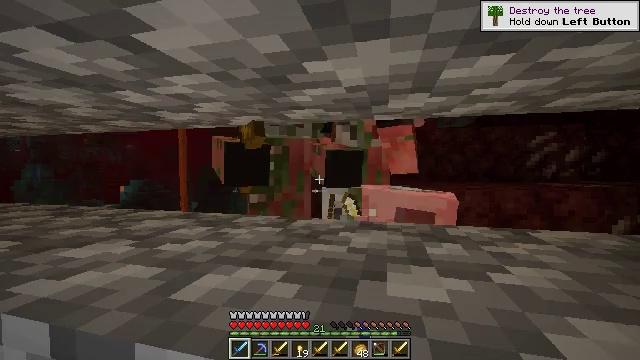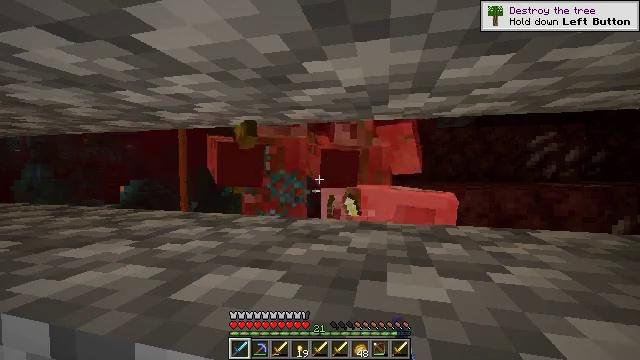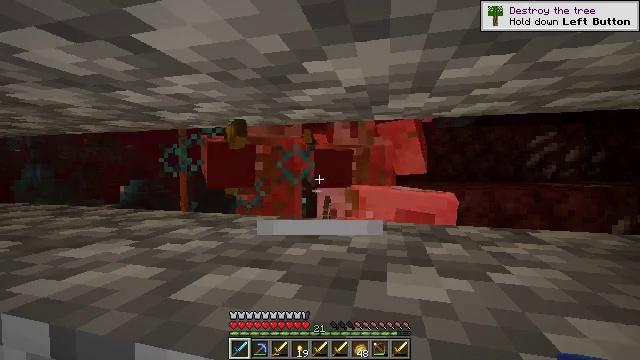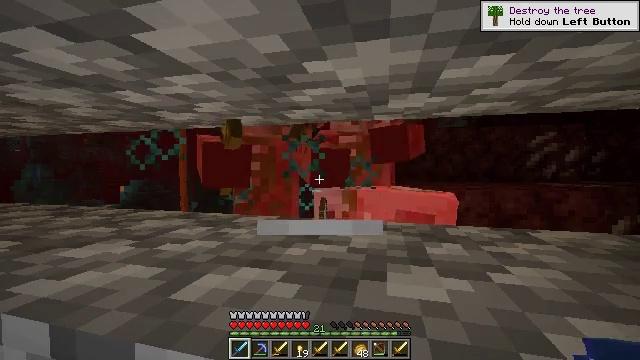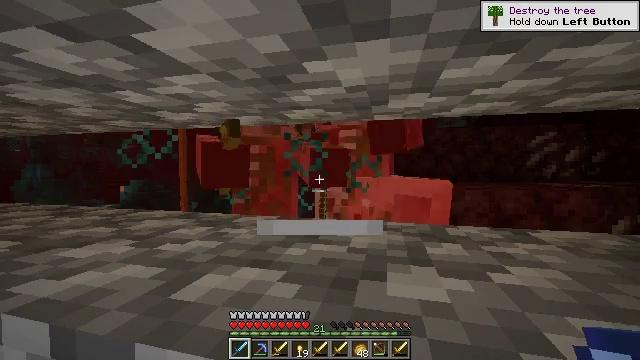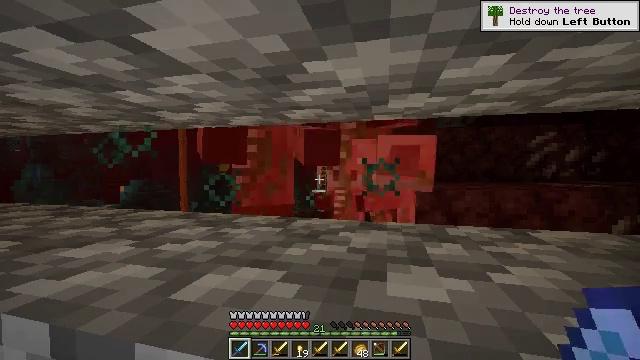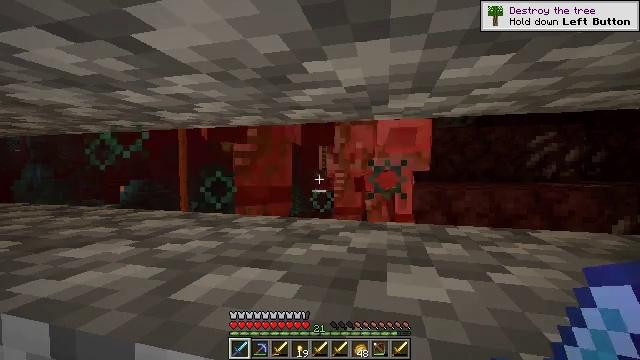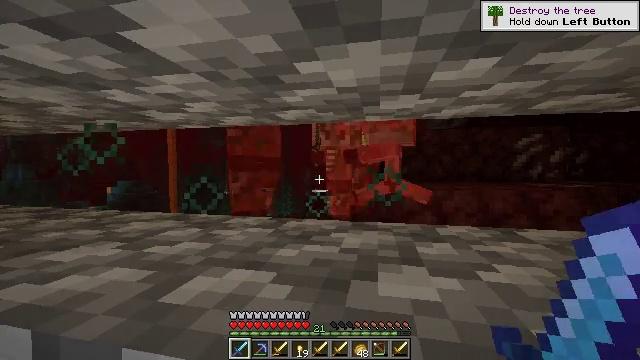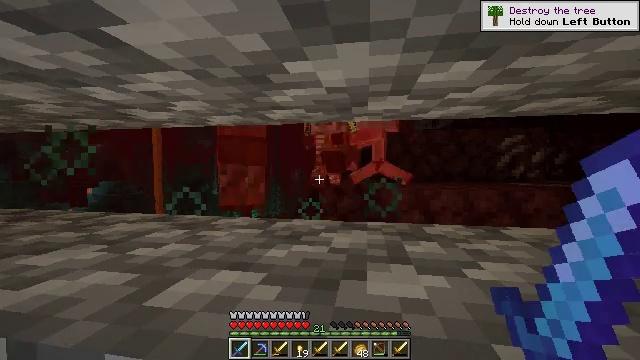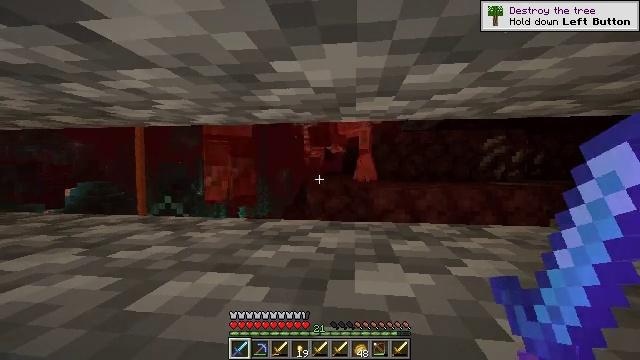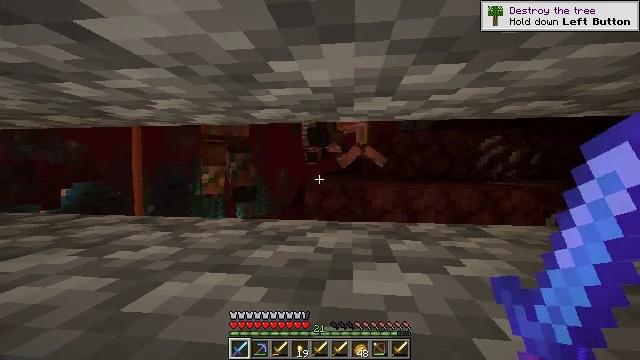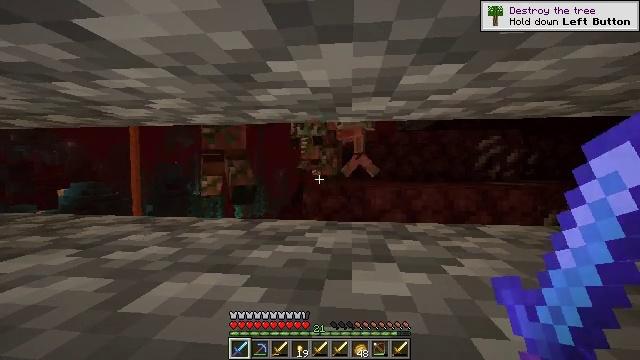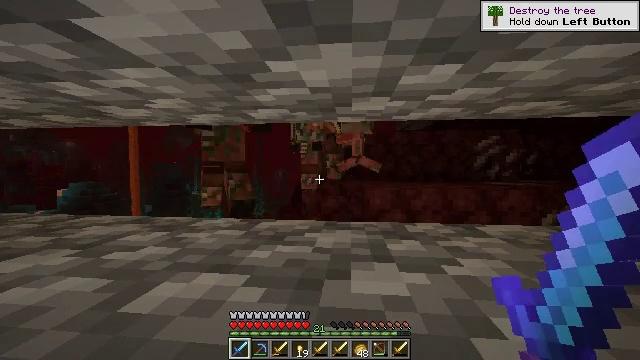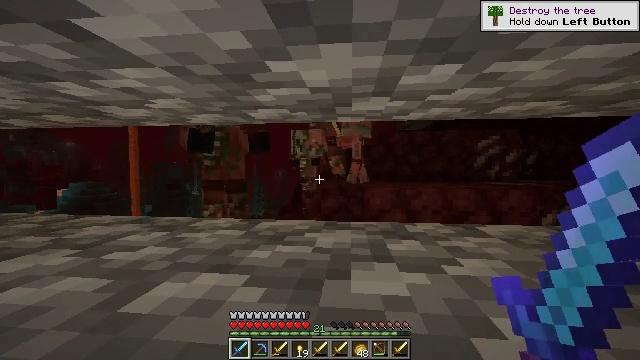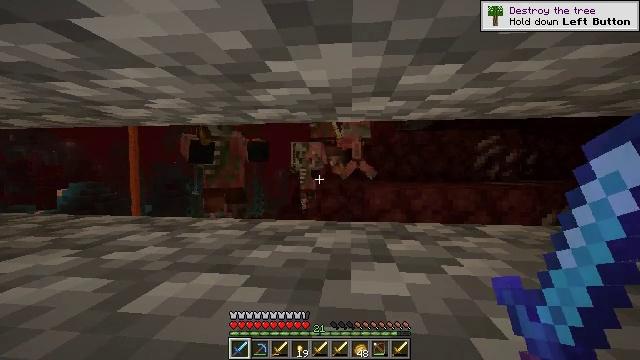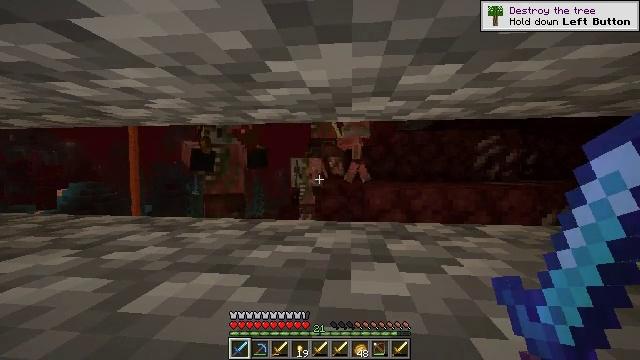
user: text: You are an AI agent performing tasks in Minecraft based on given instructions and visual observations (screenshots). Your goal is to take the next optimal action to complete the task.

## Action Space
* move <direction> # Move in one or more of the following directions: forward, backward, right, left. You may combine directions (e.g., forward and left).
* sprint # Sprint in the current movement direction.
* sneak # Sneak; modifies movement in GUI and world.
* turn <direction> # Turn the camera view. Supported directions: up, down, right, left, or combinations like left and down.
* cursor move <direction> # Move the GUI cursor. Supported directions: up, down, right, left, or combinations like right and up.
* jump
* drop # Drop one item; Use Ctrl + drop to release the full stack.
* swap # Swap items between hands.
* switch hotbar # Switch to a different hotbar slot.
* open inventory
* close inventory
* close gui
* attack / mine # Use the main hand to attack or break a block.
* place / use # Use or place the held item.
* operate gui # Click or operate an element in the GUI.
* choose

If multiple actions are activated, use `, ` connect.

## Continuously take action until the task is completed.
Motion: motion action
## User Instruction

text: Face a hostile mob.
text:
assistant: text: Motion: no_op
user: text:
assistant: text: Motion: no_op
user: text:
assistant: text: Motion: no_op
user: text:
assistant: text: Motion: no_op
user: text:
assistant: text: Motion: no_op
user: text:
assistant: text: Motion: no_op
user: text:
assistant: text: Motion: turn right
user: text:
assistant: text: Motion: turn right
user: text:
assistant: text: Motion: turn right
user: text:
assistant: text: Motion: no_op
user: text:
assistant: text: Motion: no_op
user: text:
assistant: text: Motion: no_op
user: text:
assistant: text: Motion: no_op
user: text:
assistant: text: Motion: no_op
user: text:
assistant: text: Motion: no_op
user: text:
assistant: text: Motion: no_op
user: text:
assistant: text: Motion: no_op
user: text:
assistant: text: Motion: no_op
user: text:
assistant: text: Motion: no_op
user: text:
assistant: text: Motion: no_op
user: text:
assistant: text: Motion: no_op
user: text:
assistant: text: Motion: no_op
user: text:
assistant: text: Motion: no_op
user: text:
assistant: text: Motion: no_op
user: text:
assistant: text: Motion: no_op
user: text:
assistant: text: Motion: no_op
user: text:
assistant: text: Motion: no_op
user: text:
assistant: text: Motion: no_op
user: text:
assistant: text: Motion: no_op
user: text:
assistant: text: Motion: no_op